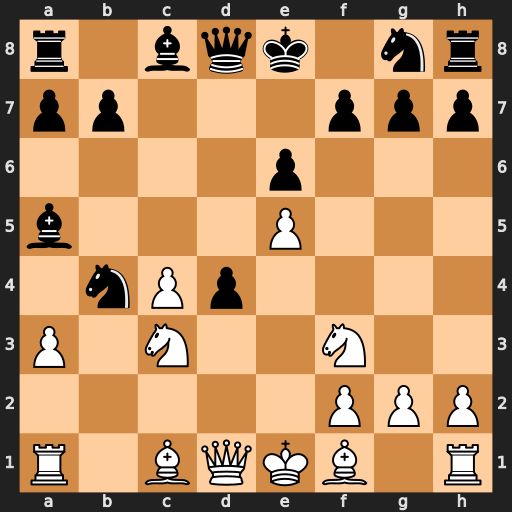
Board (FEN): r1bqk1nr/pp3ppp/4p3/b3P3/1nPp4/P1N2N2/5PPP/R1BQKB1R
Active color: w
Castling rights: KQkq
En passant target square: -
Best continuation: axb4 Bxb4 Qa4+ Bd7 Qxb4